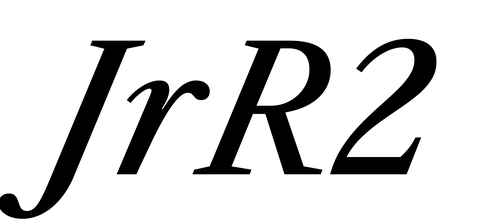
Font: LibreCaslonText-Italic_Medium_Italic